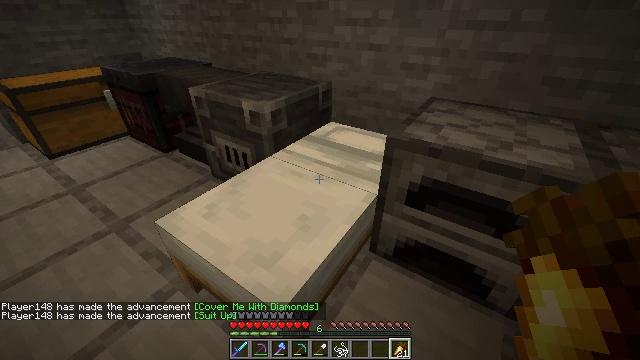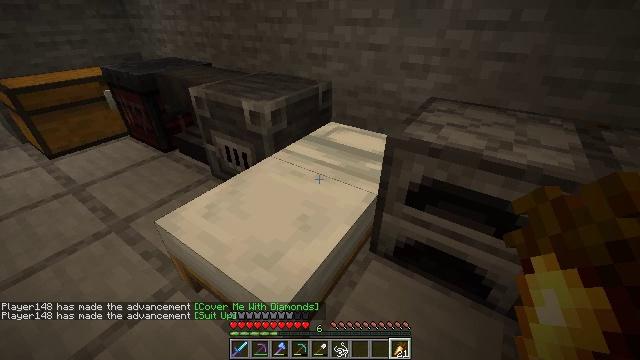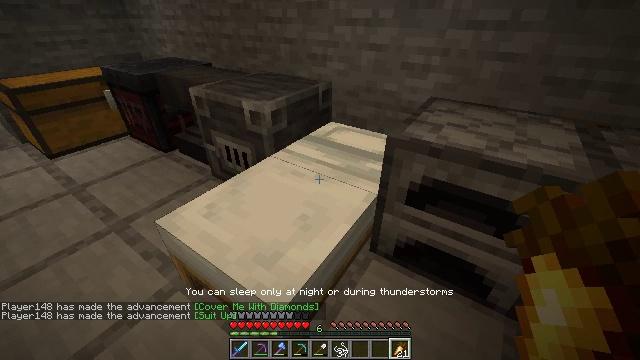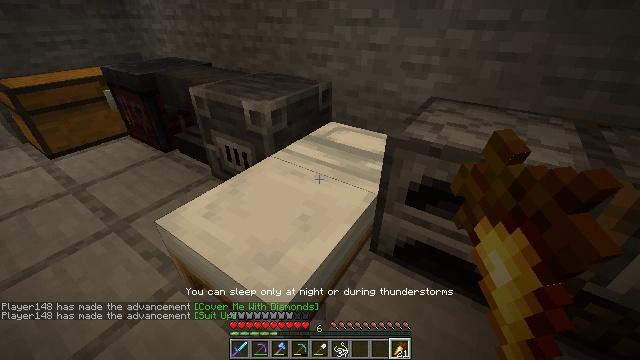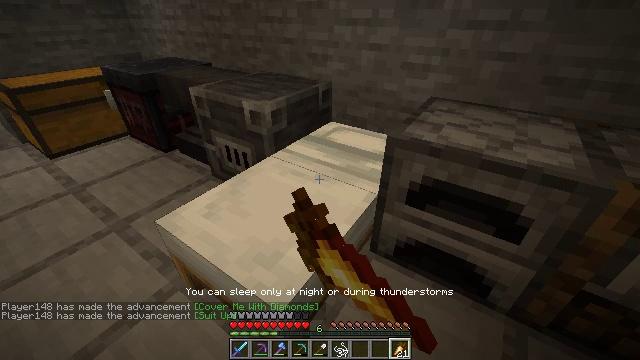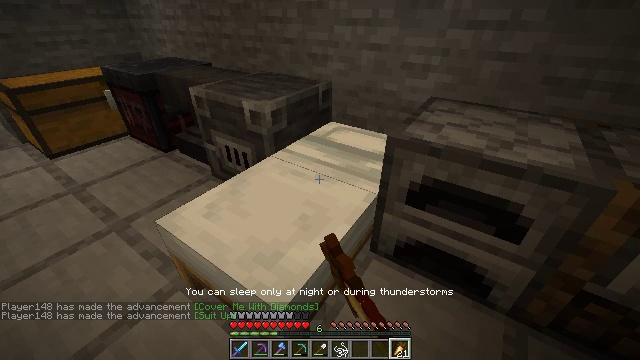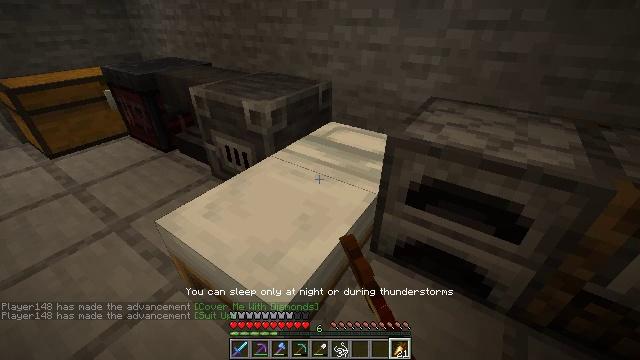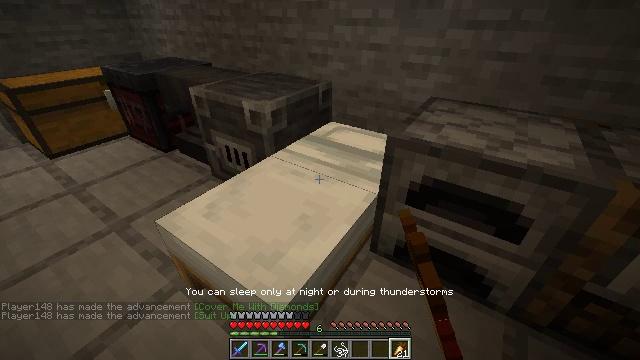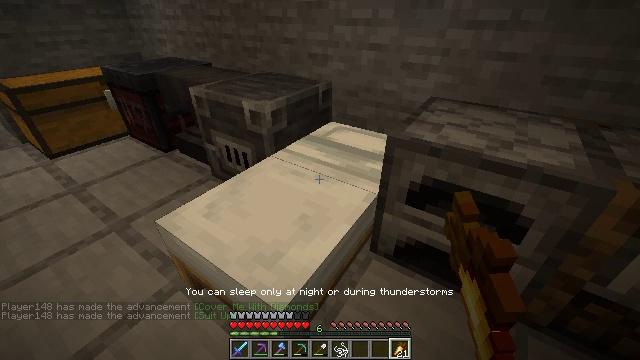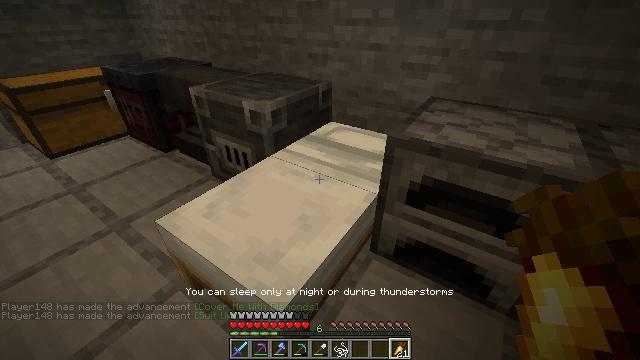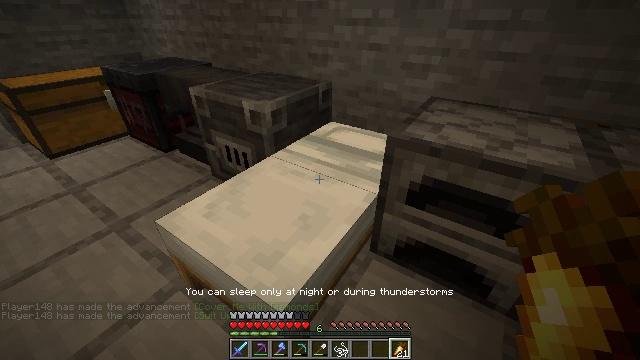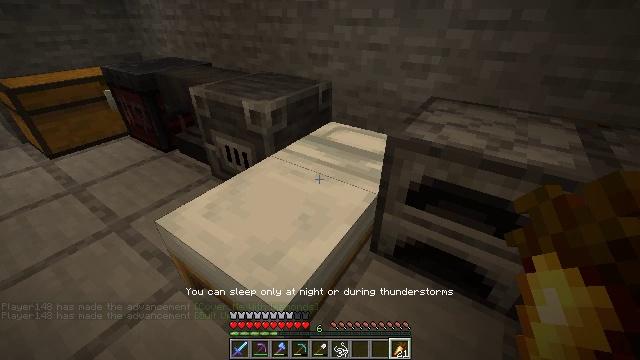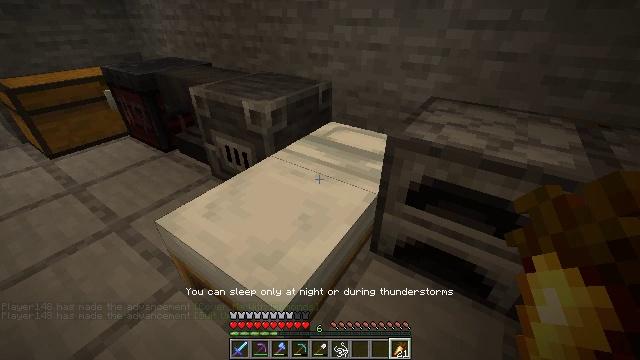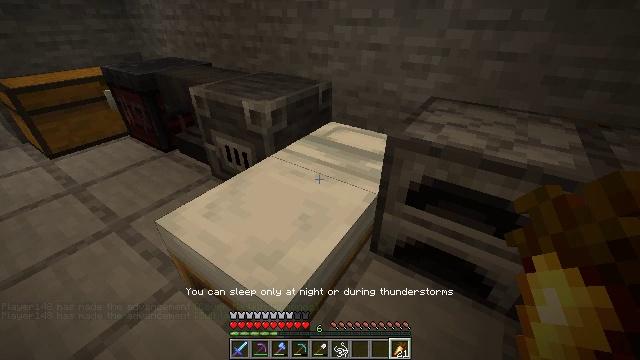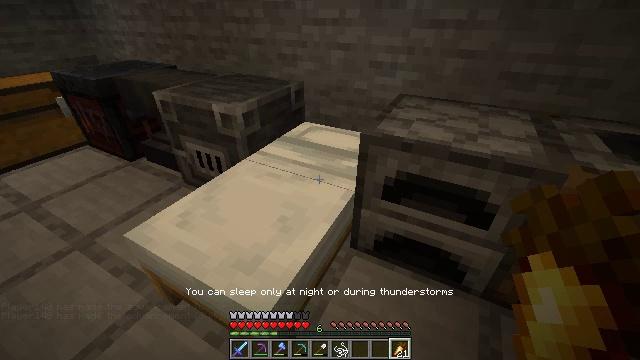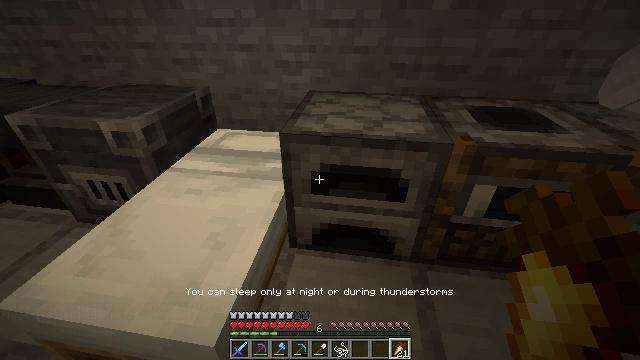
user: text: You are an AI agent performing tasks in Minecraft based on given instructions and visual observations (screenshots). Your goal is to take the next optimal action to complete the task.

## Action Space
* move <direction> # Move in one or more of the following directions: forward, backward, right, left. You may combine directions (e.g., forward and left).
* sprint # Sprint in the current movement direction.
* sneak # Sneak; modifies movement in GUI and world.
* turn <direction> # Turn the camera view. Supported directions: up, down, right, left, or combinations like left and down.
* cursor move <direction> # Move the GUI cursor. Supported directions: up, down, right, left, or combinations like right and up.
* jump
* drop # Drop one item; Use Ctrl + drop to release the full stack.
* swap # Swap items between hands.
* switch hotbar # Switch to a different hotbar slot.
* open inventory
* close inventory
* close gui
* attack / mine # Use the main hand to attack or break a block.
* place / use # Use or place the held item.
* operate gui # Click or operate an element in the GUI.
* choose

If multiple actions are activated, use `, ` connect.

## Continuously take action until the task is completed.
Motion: motion action
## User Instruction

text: Open the furnace and craft a smooth stone.
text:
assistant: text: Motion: no_op
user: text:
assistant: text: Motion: no_op
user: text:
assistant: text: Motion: no_op
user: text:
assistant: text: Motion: no_op
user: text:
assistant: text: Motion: no_op
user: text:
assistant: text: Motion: no_op
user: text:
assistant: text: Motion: no_op
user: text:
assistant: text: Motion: no_op
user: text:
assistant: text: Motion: no_op
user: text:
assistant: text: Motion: no_op
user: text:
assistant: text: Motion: no_op
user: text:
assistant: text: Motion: no_op
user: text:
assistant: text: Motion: no_op
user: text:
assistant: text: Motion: turn right
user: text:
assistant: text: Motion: turn right
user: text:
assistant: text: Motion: turn right
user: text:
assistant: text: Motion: turn right
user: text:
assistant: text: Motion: turn right and up
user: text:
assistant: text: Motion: move forward, turn right and up
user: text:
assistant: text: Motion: move forward, turn right and up
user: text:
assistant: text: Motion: move forward, turn right and up
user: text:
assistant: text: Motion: move forward, turn right and up
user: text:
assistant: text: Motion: move forward, turn right and up
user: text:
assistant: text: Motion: move forward, turn right
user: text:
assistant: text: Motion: move forward
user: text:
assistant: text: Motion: move forward
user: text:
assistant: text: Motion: move forward, sprint
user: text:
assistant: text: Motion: move forward, sprint, turn right
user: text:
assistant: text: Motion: move forward, sprint, turn right
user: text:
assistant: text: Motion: move forward, sprint, turn right